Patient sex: F
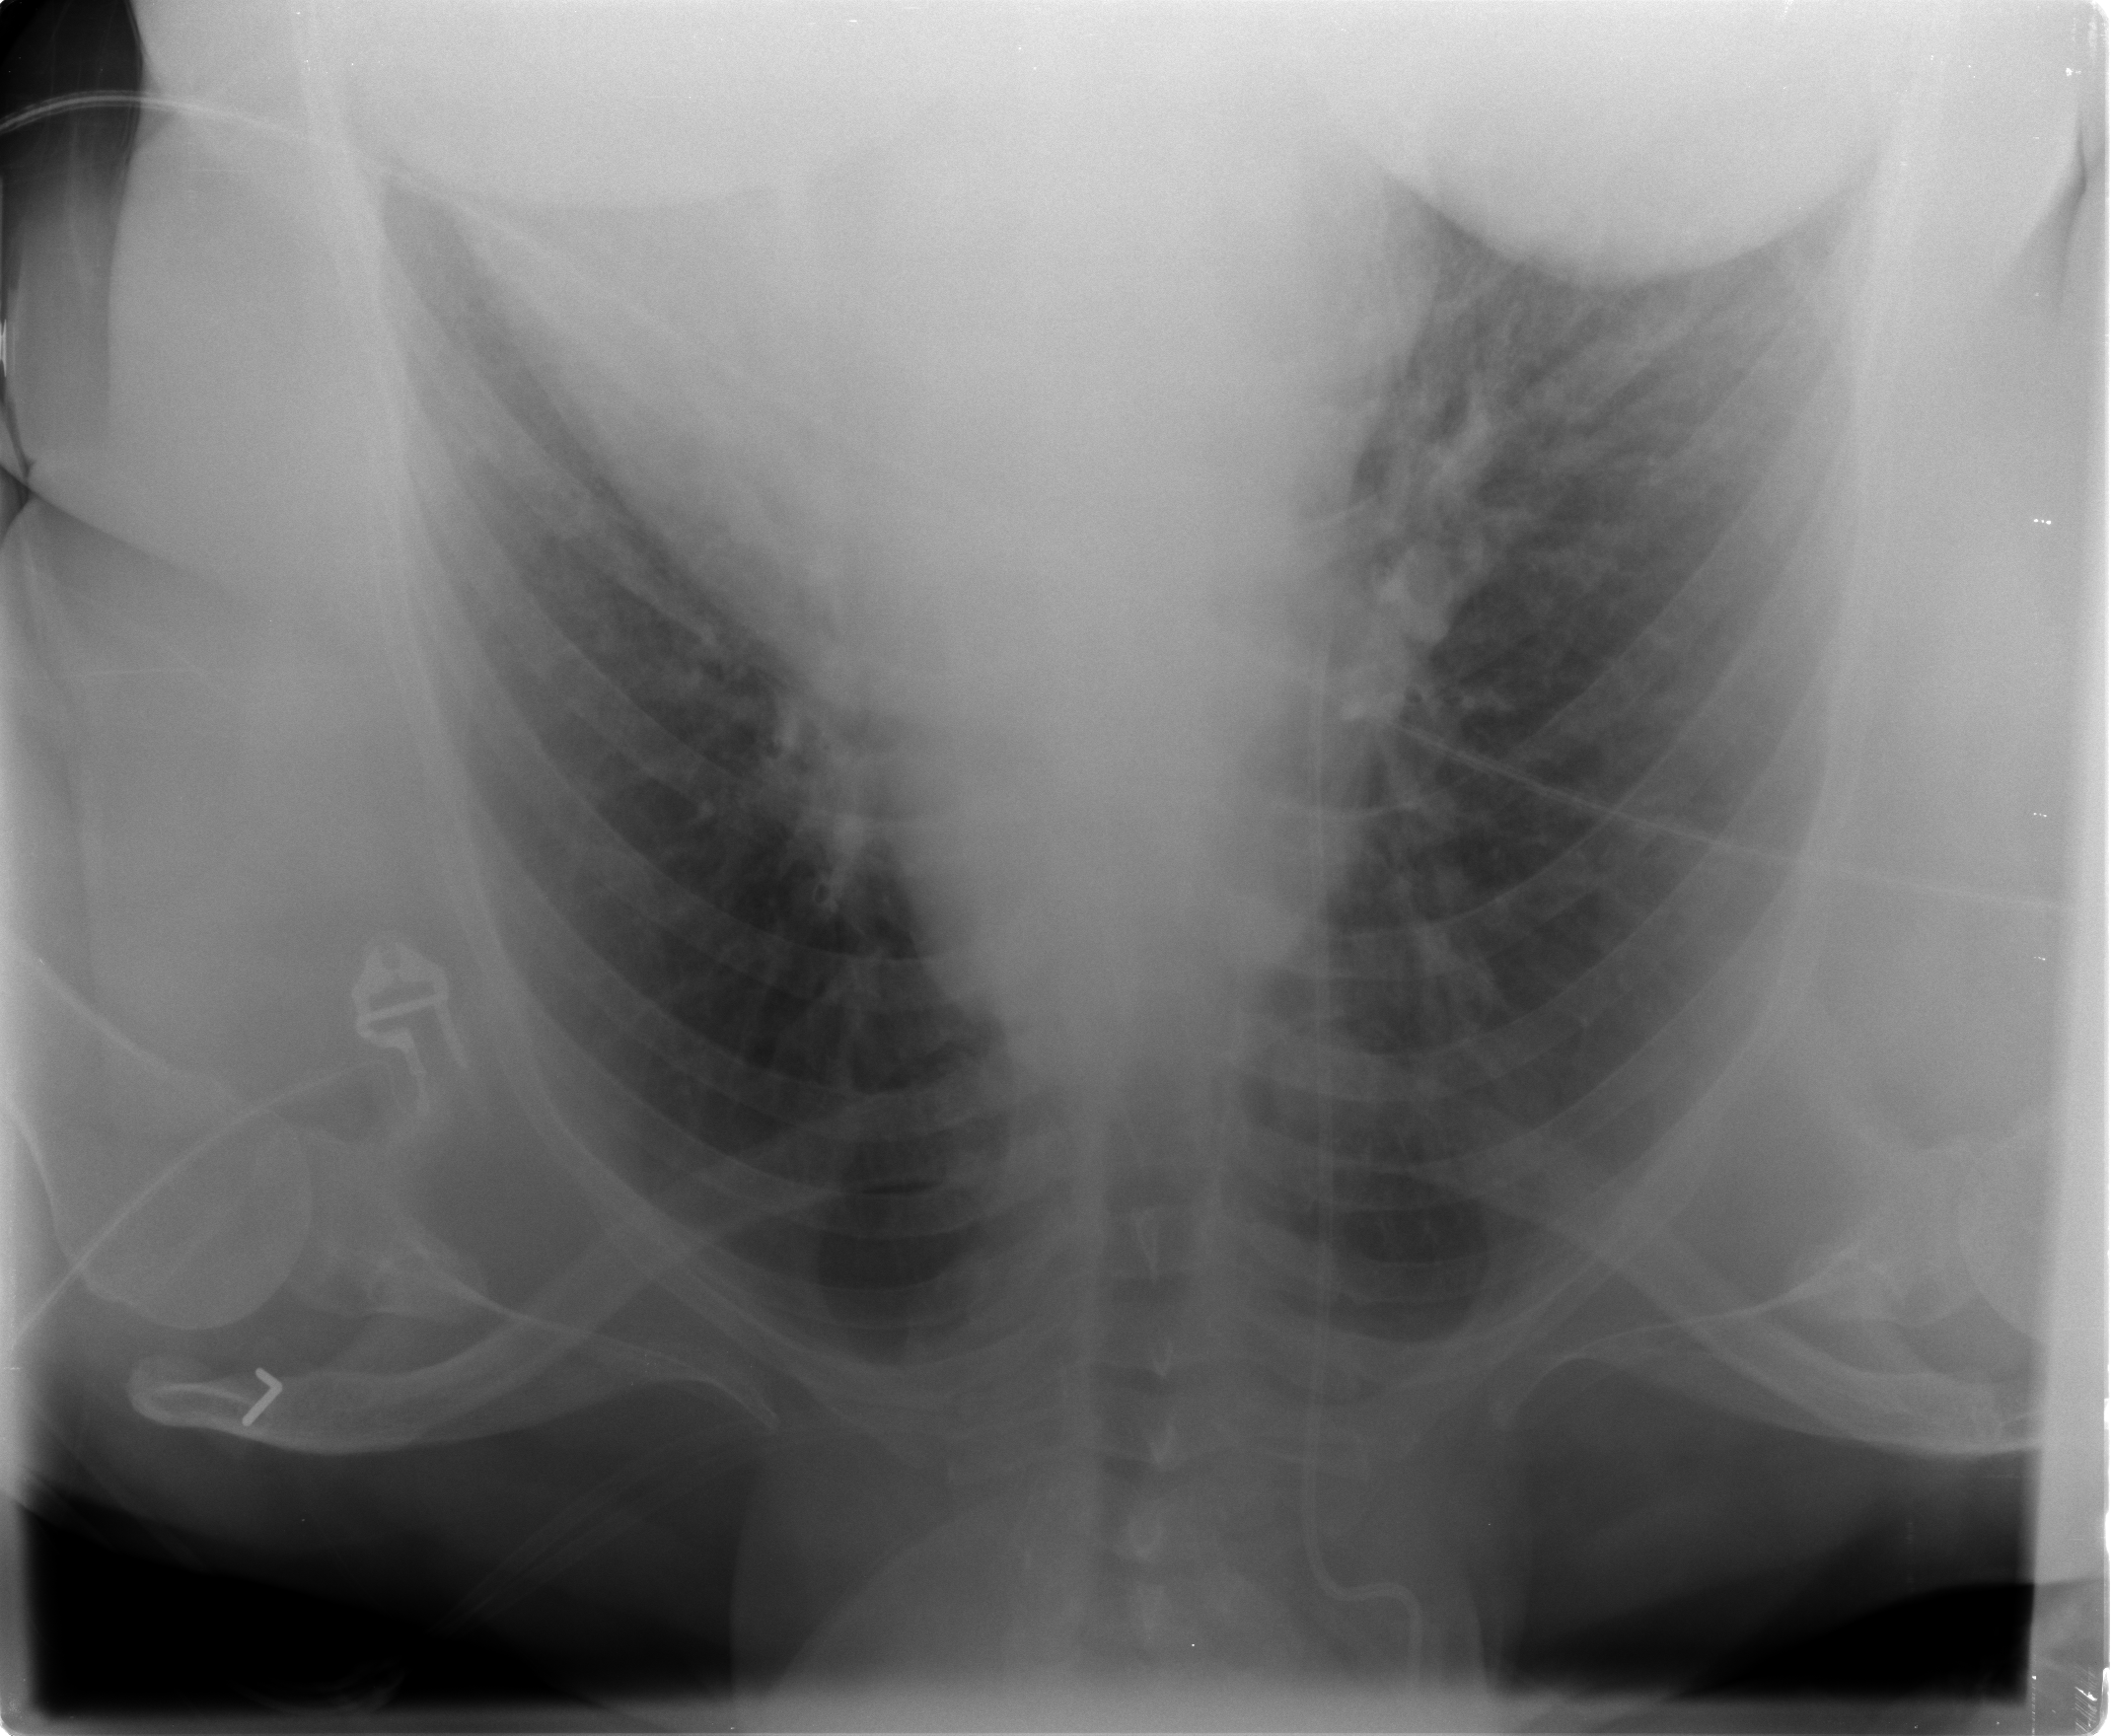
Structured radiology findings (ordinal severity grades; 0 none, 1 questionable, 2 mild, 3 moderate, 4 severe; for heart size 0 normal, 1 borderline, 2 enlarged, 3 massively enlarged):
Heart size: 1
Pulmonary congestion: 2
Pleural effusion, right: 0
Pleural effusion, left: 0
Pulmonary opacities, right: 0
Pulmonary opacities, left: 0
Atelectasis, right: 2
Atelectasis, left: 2